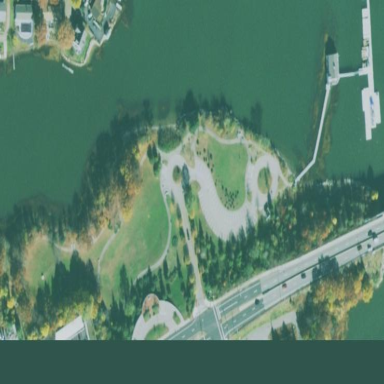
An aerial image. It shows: Lovely park for leisure and relaxation.